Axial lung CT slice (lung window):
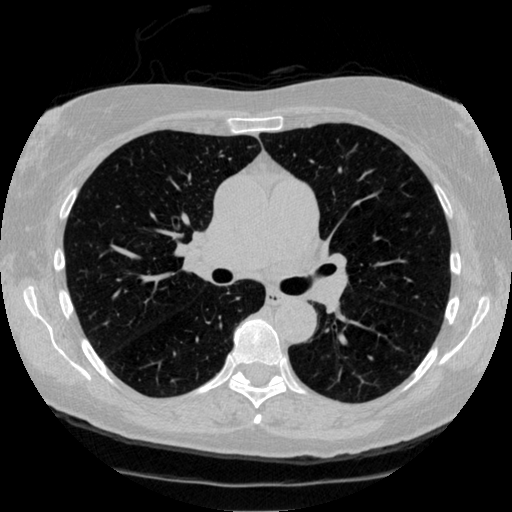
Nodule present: no